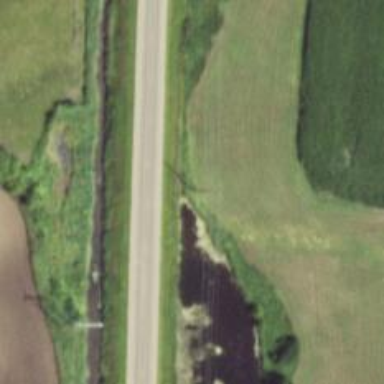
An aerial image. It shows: Power pole.